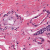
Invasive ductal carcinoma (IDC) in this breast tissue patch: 0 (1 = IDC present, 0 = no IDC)